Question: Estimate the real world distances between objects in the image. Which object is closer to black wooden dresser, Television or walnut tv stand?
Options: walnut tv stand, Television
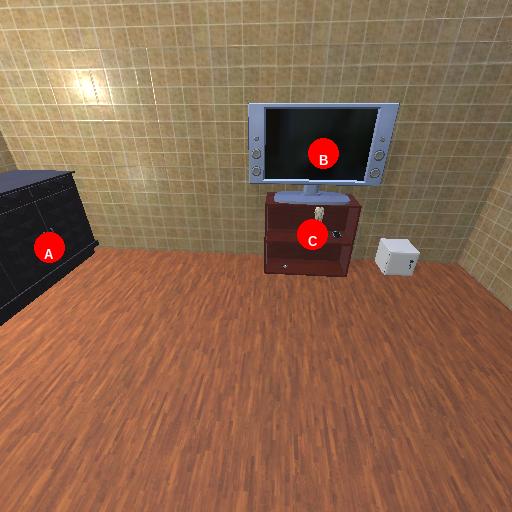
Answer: walnut tv stand